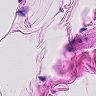
Metastatic tissue present: no